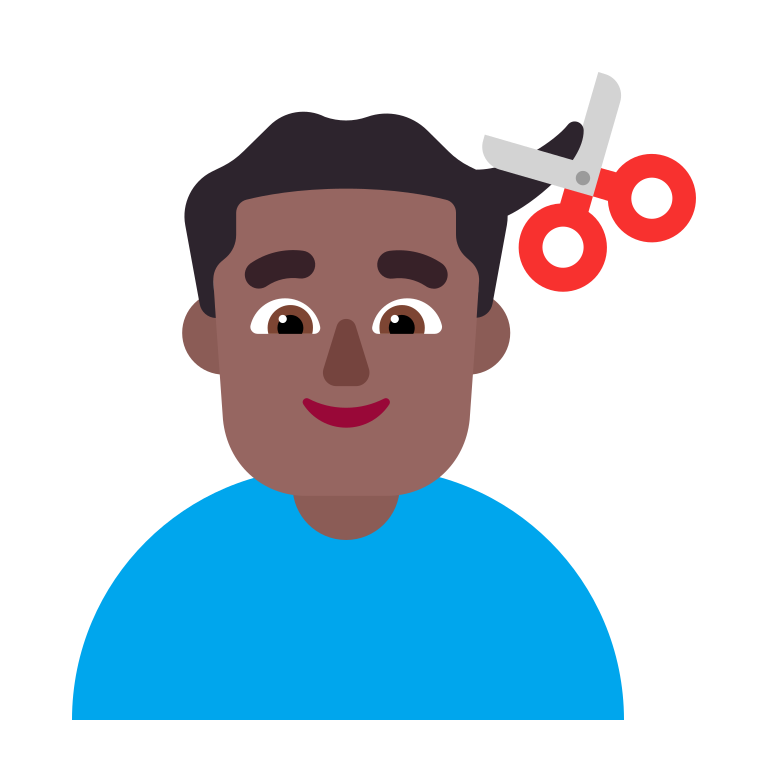
man getting haircut flat  dark